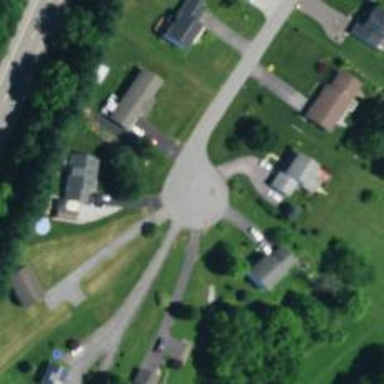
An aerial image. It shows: Turning circle on the road.